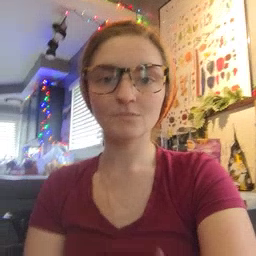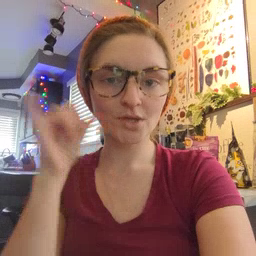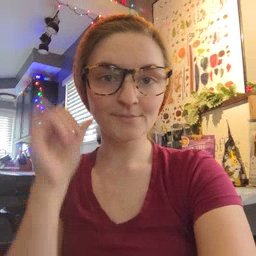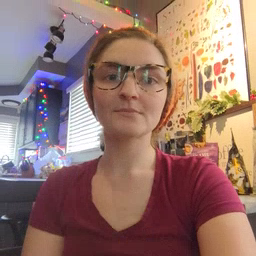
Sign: yesterday